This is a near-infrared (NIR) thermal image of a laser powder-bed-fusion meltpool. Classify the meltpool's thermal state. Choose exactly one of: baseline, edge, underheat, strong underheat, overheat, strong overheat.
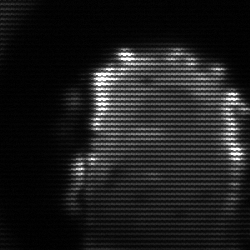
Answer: baseline